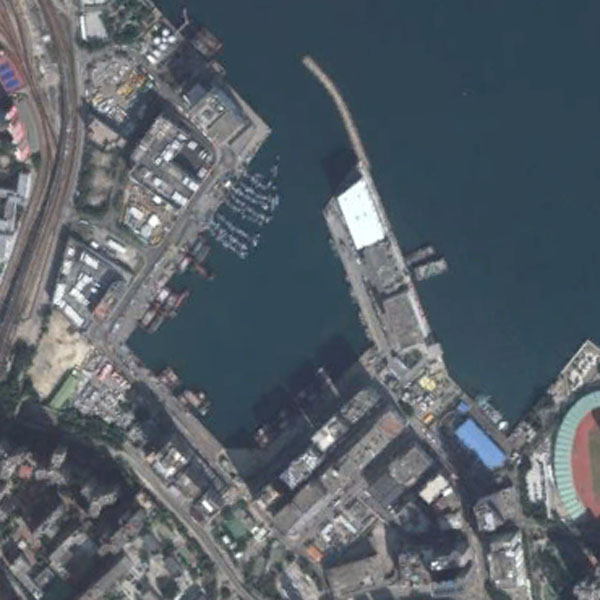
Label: Port